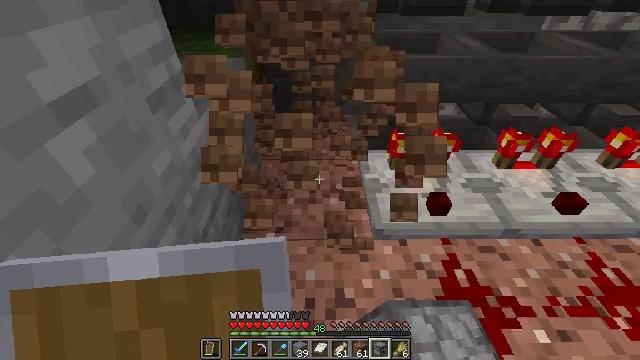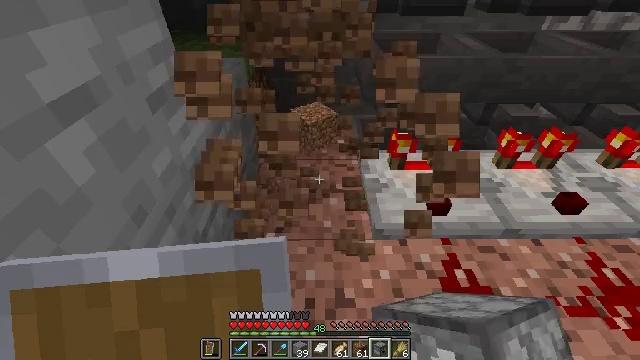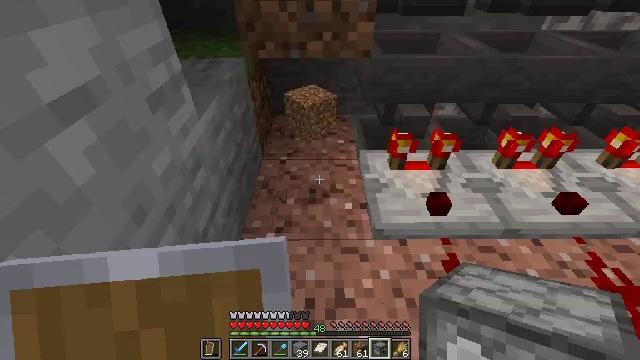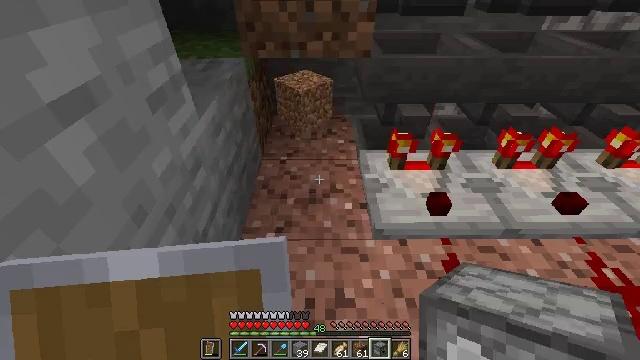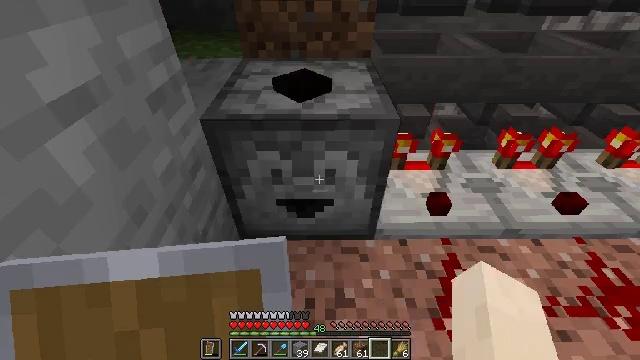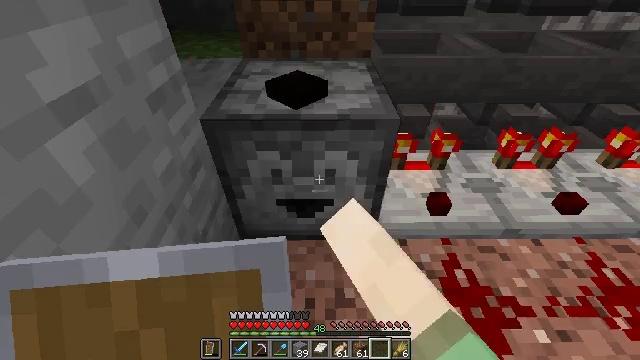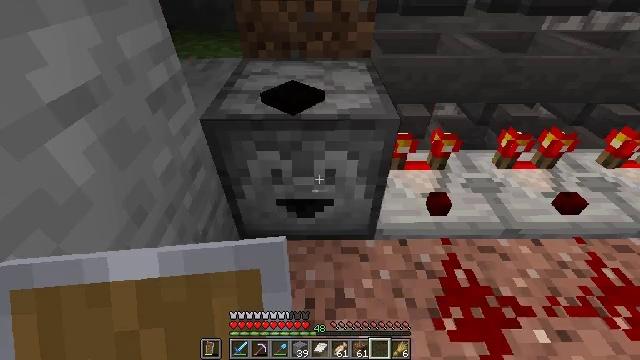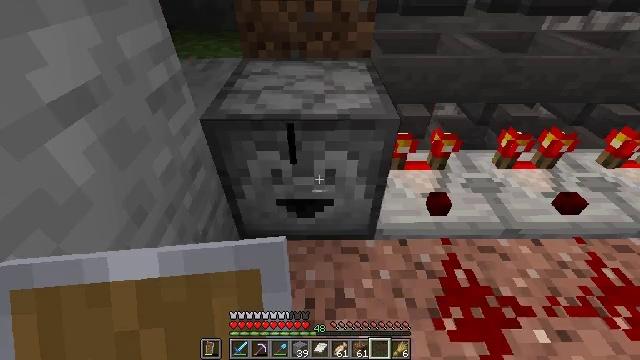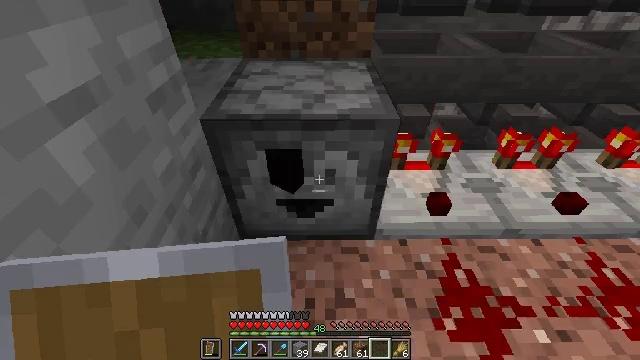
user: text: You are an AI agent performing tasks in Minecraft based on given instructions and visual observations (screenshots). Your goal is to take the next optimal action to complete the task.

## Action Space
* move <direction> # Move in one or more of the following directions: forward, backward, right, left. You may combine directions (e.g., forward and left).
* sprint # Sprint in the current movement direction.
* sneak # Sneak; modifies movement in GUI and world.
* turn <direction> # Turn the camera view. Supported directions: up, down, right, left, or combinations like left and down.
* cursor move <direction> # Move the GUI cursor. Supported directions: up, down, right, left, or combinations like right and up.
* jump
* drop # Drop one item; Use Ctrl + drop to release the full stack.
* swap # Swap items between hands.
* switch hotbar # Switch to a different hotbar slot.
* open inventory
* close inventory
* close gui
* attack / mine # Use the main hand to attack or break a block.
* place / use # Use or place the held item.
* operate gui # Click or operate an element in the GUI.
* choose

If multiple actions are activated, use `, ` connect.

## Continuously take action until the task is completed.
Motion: motion action
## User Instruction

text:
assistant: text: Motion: no_op
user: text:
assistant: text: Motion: no_op
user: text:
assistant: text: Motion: no_op
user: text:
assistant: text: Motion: use / place
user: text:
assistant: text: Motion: use / place
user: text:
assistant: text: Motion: no_op
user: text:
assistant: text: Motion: no_op
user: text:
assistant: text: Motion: no_op
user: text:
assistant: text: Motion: no_op